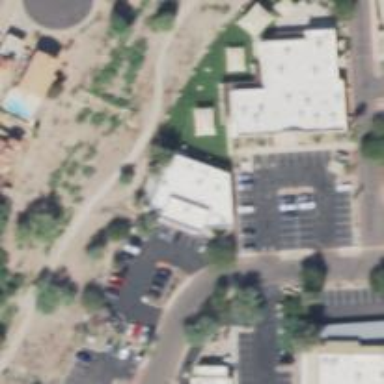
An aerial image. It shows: Veterinary facility.